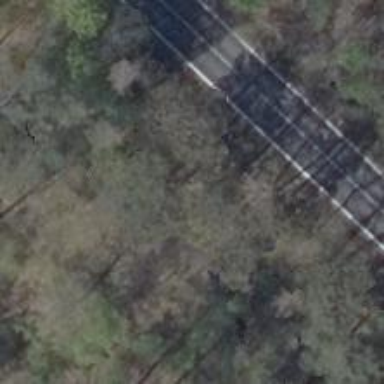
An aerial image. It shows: Sandy track road with grade5 tracktype.